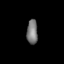
Tissue: prostate
Cell type: T cells
Senescence score: 0.6942
Nuclear area (px): 260
Mean DAPI intensity: 121.515